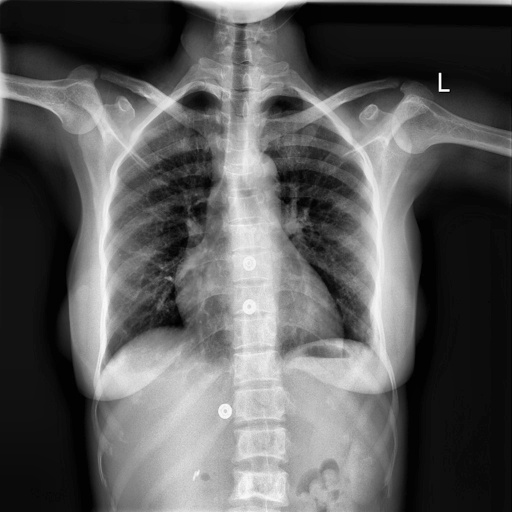
Finding: NORMAL